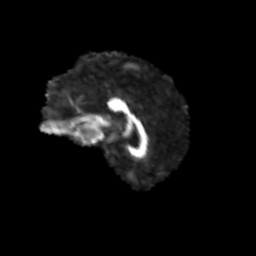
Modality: FA
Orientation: sagittal
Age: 77
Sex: female
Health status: ill
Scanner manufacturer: siemens
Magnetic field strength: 3 T
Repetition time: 8.7 s
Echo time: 0.11 s